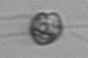
Label: flagellate_morphotype1